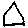
Label: house